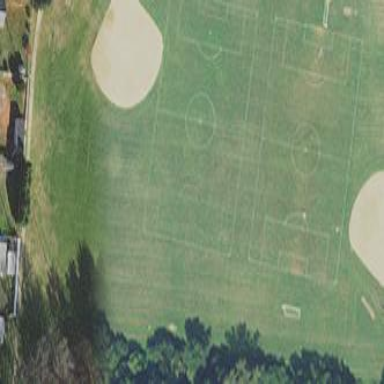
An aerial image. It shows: Park with grass landuse offering multiple sports activities.